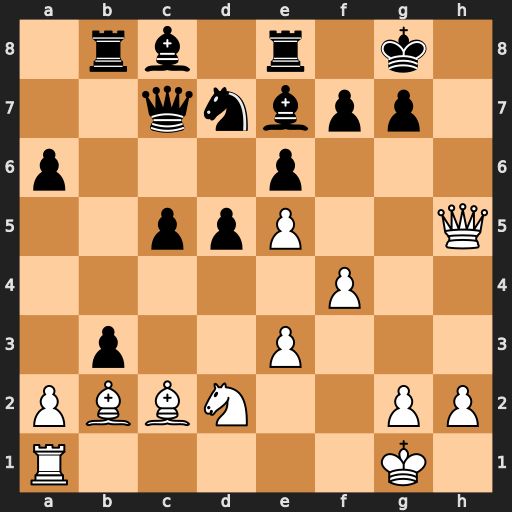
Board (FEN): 1rb1r1k1/2qnbpp1/p3p3/2ppP2Q/5P2/1p2P3/PBBN2PP/R5K1
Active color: w
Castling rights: -
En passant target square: -
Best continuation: Qh7+ Kf8 Qh8#